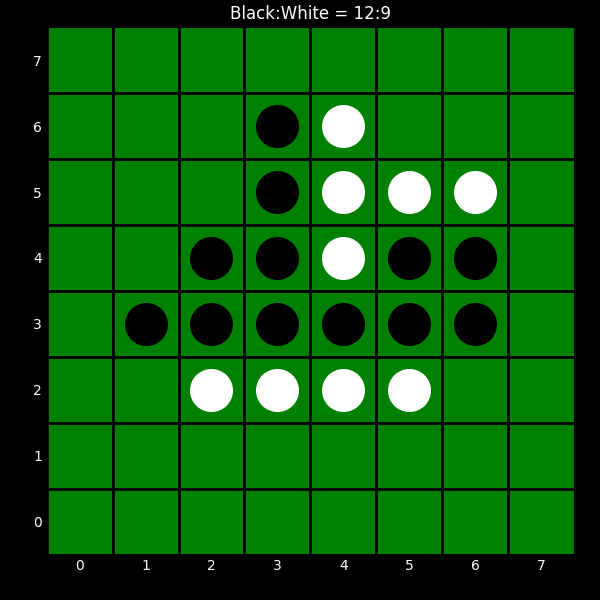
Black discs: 12
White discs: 9